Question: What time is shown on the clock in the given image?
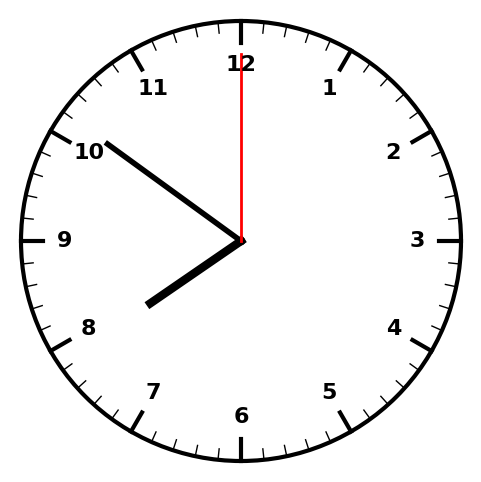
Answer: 07:51:00